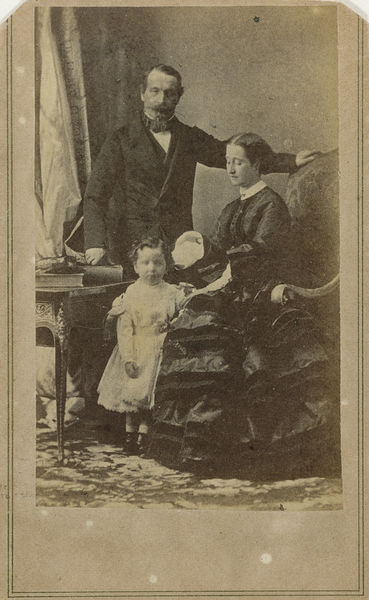
Titel: Portret van de Franse keizer Napoléon III, keizerin Eugénie en de ‘Prince Impérial’ Louis Napoléon
Künstler: André-Adolphe-Eugène Disdéri
Standort: Amsterdam
Institution: Rijksmuseum
Schlagwörter: mann, tisch, anzug, bart, kragen, portrait, sessel, familie, kind, paar, atelier, rüschen, foto, fra, 1900, bürgerlichkeit